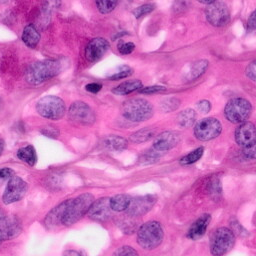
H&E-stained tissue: Pancreatic